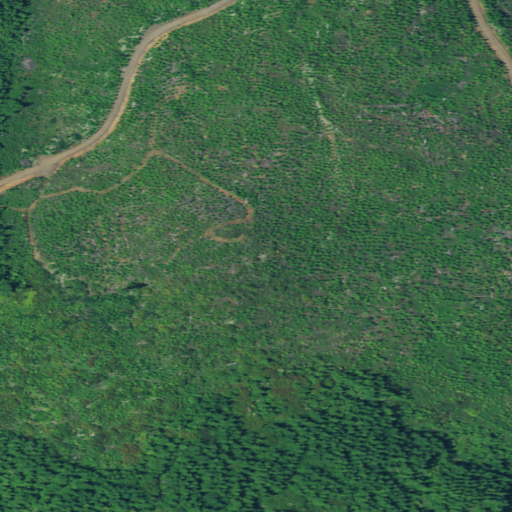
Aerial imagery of mountain in Oregon named Buck Mountain containing shrub, evergreen forest, open development, low intensity development, and medium intensity development